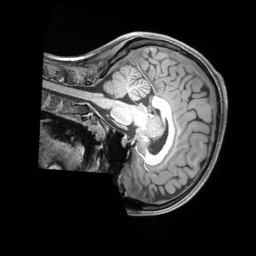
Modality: T1w
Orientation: sagittal
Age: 21
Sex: female
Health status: ill
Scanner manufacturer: siemens
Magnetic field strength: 3 T
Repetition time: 2.2 s
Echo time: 0.00218 s